Interaction volume radius: 5 \u00c5
Interaction volume height: 15 \u00c5
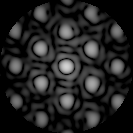
Disorder parameter: 0.2779